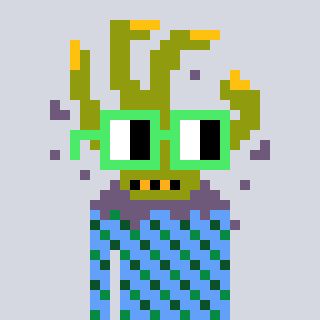
a pixel art character with square light green glasses, a zombie-hand-shaped head and a blue-colored body on a cool background